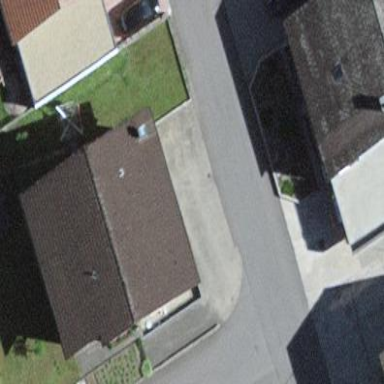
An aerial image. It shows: Simple house.